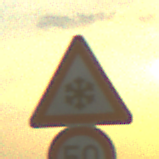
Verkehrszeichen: SchneeOderEisglaette
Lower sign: Geschwindigkeit50
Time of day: SunriseSunset
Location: Outdoor (Nature)
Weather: PartlyCloudy
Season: NotSpecified
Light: Natural